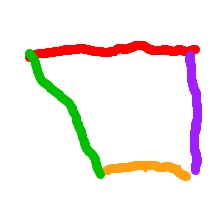
Shape: trapezoid